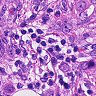
Metastatic tissue present: yes